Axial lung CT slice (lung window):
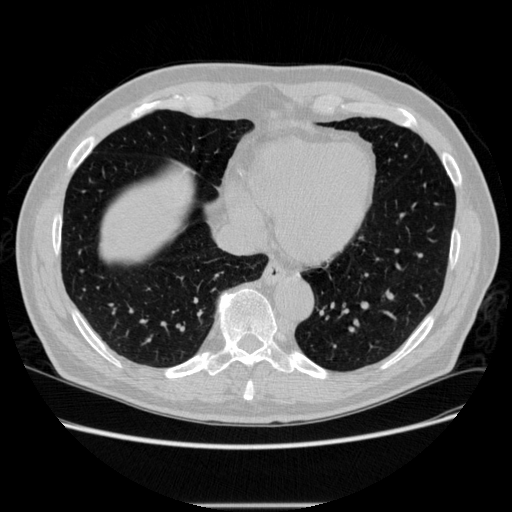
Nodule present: no